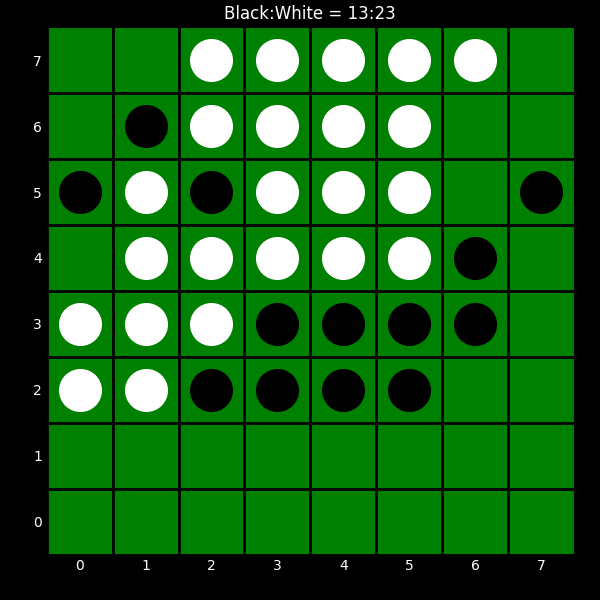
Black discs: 13
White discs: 23